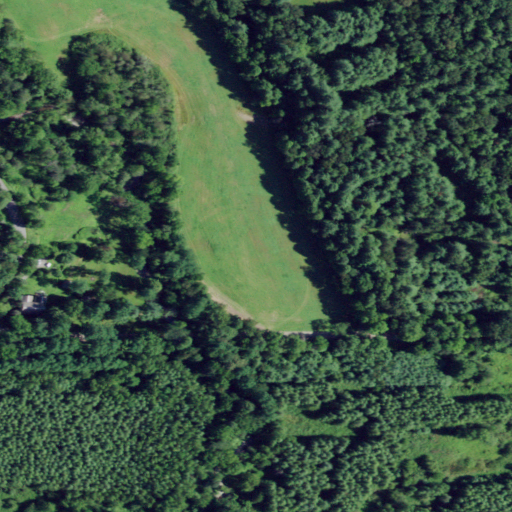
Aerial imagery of valley in New York named Camden Valley containing mixed forest, woody wetlands, evergreen forest, pasture, open development, deciduous forest, shrub, low intensity development, and herbaceous wetlands